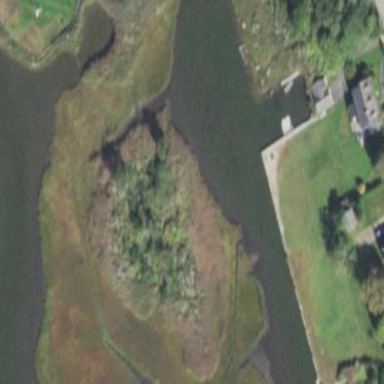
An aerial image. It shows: The Tuthill Cove Tidal Wetlands Area is nature reserve with tidal flats. It is habitat protected as tidal wetland.